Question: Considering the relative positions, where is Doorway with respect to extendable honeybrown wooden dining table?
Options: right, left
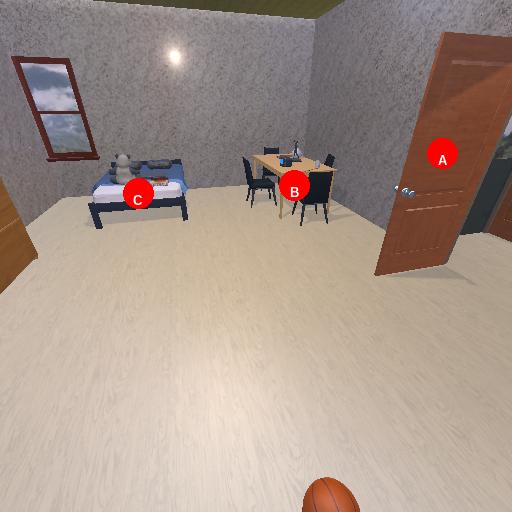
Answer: right